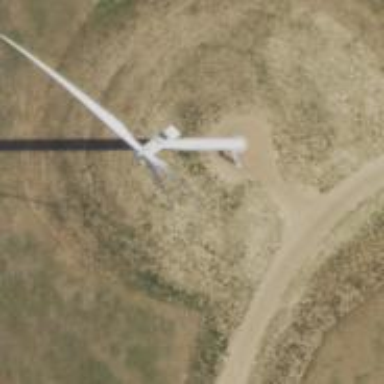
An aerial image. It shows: Wind generator of the horizontal axis type made by Vestas.